Aerial crown-view tile of a tropical tree (Barro Colorado Island, Panama), acquired 20250915:
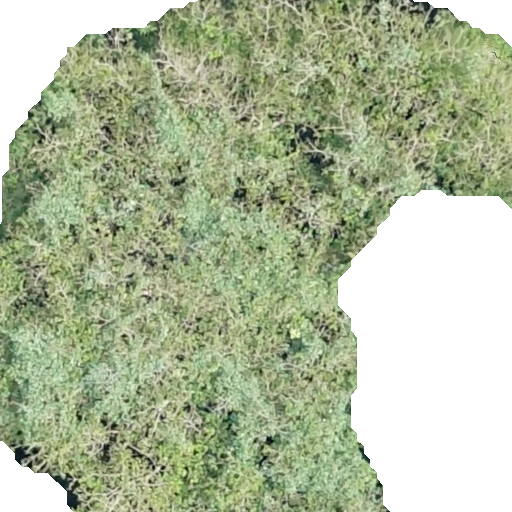
Species: Tachigali panamensis
GBIF accepted scientific name: Tachigali panamensis
Crown area: 354.53 m²